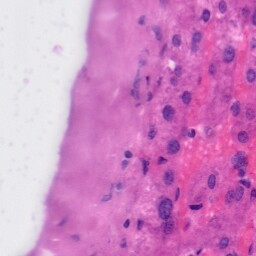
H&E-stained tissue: Liver